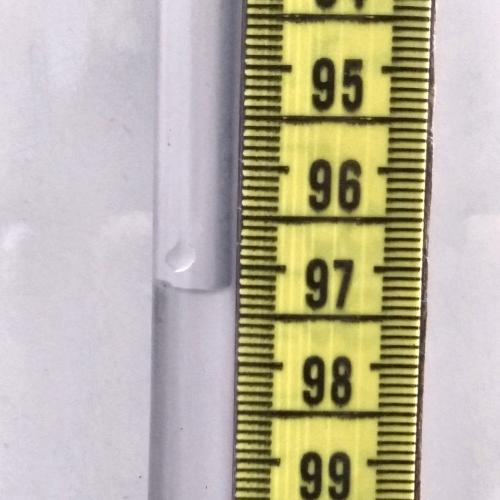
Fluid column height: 97.2 cm